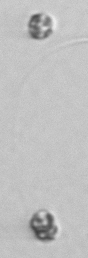
Label: Thalassiosira_sp_aff_mala